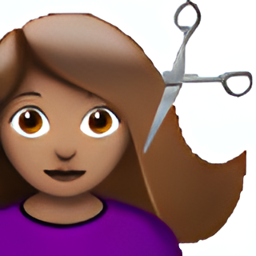
Name: haircut
Emoji: 💇🏽
Group: People & Body
Sub-group: person-activity